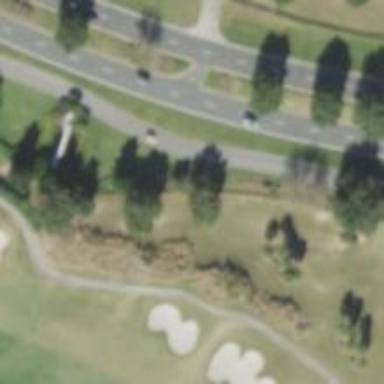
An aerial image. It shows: Path designated for golf carts.